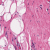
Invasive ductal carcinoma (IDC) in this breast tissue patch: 0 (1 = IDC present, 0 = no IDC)